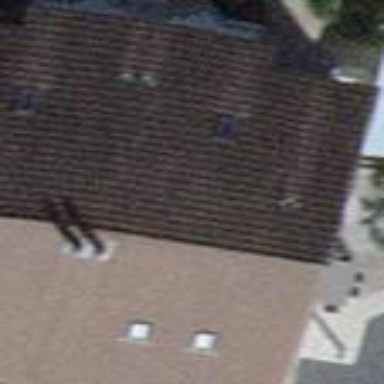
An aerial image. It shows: Building with tile roof.